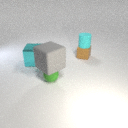
small brown rubber cube behind large cyan metal cube